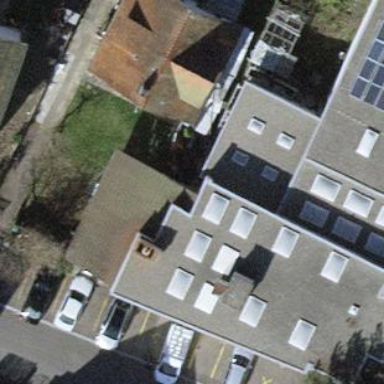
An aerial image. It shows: Building with skillion roof made of rosybrown roof tiles.